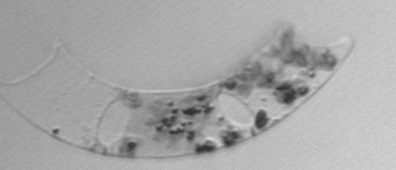
Label: Eucampia